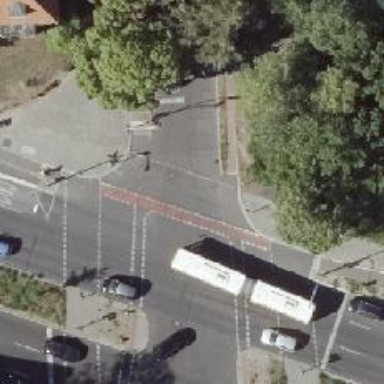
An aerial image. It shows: Crossing with traffic signals.